Question: I am using JMeter to do load-testing. My test consists of a simple POST request. When I perform this request, the server, in its error logs, says 'No Payload Detected'. I have verified that the server is receiving a Post request, and I have tried different texts in the Raw Post Body.
Next, to make sure it wasn't a problem with the server, I used a different Http Request program (Wiztools rest client) to send off a post with the same content. It works, and no 'No Payload Detected' error is thrown.
My current theory is that both JMeter and the server do parsing. I know the server does, as it is looking for a small piece of data, and that JMeter's parsing ruins that small piece of data.
So, in conclusion, my question is "What parsing does JMeter do?".
I've looked for this answer, and the only thing I know that it does parse is '${VARNAME}'.
The text I am sending is below:
'''
<IpReport xmlns:xsd="http://www.w3.org/2001/XMLSchema" xmlns:xsi="http://www.w3.org/2001/XMLSchema-instance" xmlns="">
<ProductReviewId>12345</ProductReviewId>
<DepartmentCode>ABC</DepartmentCode>
<ProductTitle>Test of a teaser</ProductTitle>
<ProjectId>2</ProjectId>
<ProductCodePD>ICS-<PHONE></ProductCodePD>
<Priority>Pre-Approved</Priority>
<Status>Approved</Status>
<IpStatus>Submitted</IpStatus>
<EvalStatus>Approved</EvalStatus>
<EvalNotes>No Limitations - message from eval</EvalNotes>
<Notes>Notes test</Notes>
<IsInClarity>true</IsInClarity>
<IsPreRelease>true</IsPreRelease>
<IsApproved>true</IsApproved>
<IsCOREvalIP>false</IsCOREvalIP>
<Elements>
<IpReportElement>
<IpReportElementLineItemId>21774</IpReportElementLineItemId>
<ElementType>ReportingStatement</ElementType>
<Contributor>Sample Contributor</Contributor>
<Description>test</Description>
<LocationInProduct>test</LocationInProduct>
<ReportingStatementId>7</ReportingStatementId>
<IpCodeId>3</IpCodeId>
<Links>
<IpReportLink>
<IpReportLinkId>25982</IpReportLinkId>
<Name>Link</Name>
<Url>https://example.org/</Url>
</IpReportLink>
</Links>
</IpReportElement>
</Elements>
<CustomData>&lt;site&gt;ldsorg&lt;/site&gt;
&lt;site-root&gt;/preview/ldsorg/&lt;/site-root&gt;
&lt;correlation-document-id&gt;123456-eng&lt;/correlation-document-id&gt;
&lt;post-to-server&gt;l12773:9239&lt;/post-to-server&gt;
</CustomData>
<ApprovalNumber><PHONE>-I</ApprovalNumber>
<EvalApprovalNumber><PHONE>-E</EvalApprovalNumber>
</IpReport>
'''
Here is an screenshot of JMeter. This is the only request, with no other config elements:

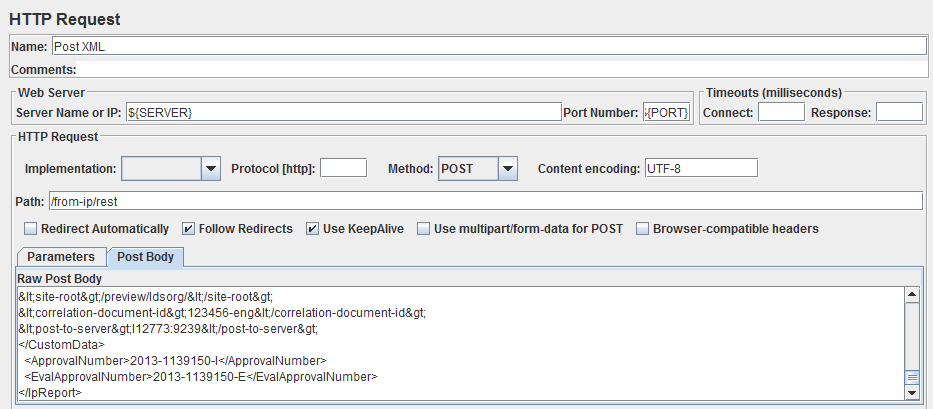
Answer: You may also need to add an <URL> to set some header like content-type:
<URL>